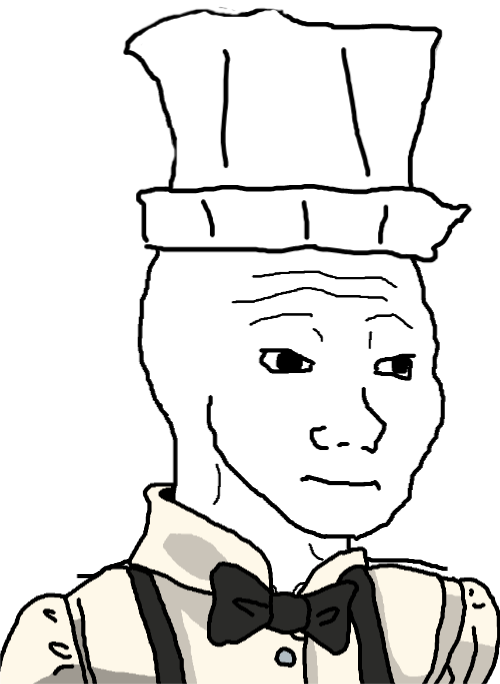
Label: 5_Bloomer